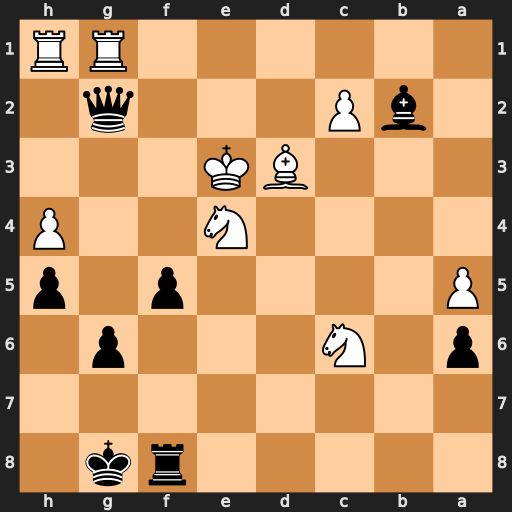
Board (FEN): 5rk1/8/p1N3p1/P4p1p/4N2P/3BK3/1bP3q1/6RR
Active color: b
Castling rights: -
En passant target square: -
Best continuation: f4#